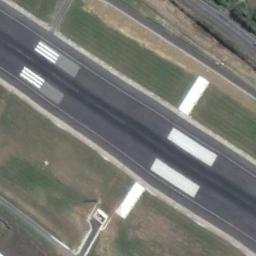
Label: runway